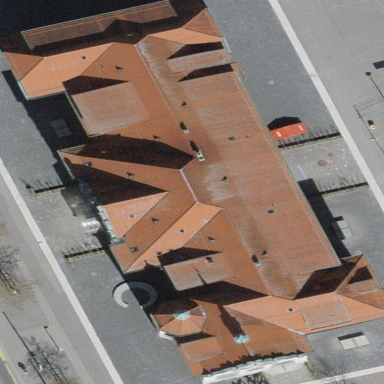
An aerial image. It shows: School building with hipped roof design.